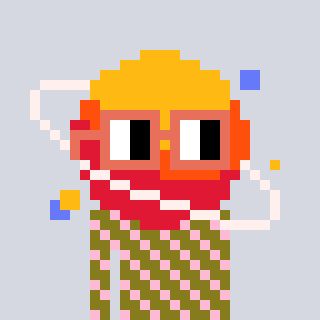
a pixel art character with square orange glasses, a saturn-shaped head and a gunk-colored body on a cool background